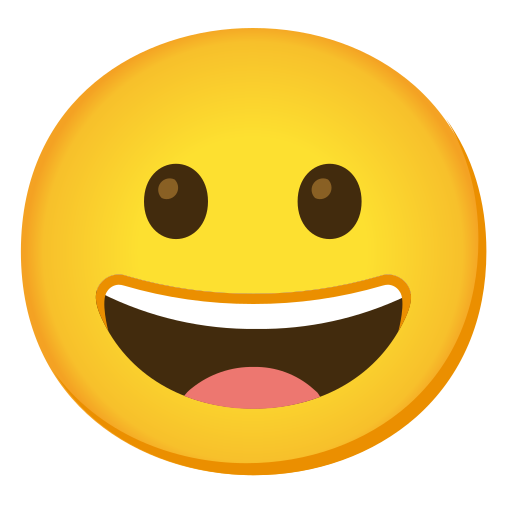
Emoji: 😀